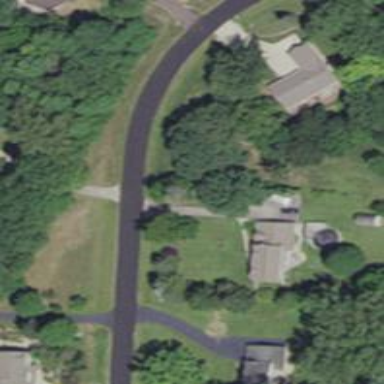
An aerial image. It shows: Driveway.